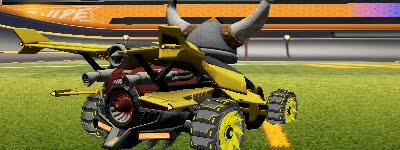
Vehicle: aftershock